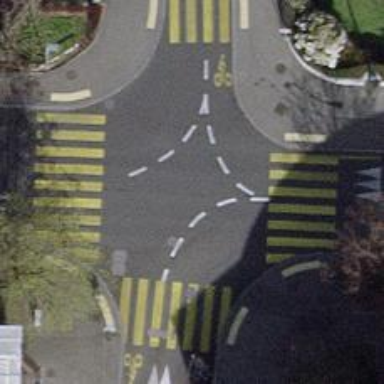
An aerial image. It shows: Tertiary road with asphalt surface and traffic calming table.